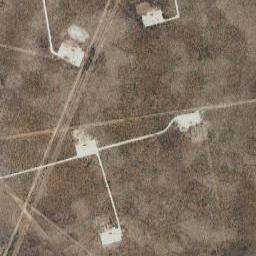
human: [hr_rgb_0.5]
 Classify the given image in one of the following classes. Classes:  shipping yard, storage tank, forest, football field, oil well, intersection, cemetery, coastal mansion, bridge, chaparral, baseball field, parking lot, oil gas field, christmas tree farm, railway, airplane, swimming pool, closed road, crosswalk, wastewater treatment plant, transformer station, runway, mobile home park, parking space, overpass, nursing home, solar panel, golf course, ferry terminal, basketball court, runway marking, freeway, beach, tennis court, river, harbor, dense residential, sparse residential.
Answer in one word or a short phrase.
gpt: oil gas field